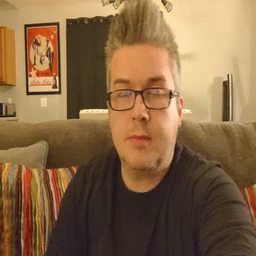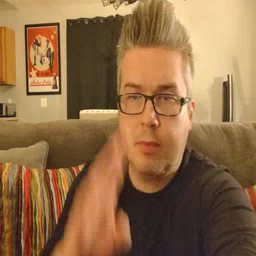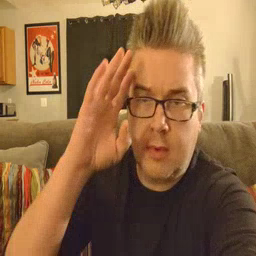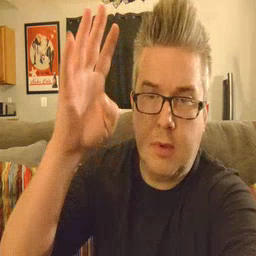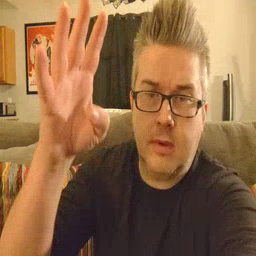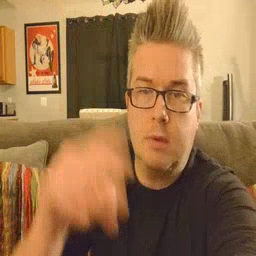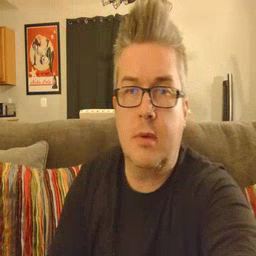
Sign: pretend